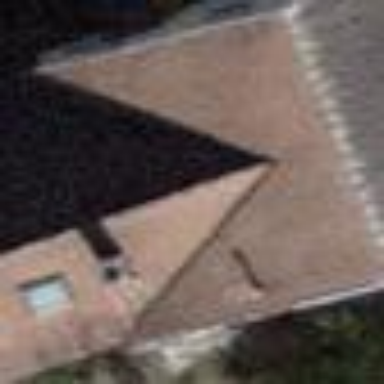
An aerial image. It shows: Semidetached house with gabled roof.